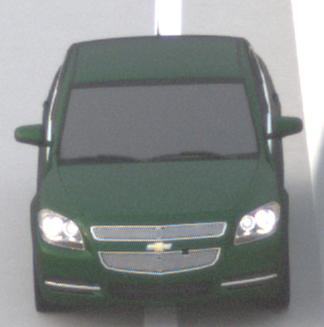
Make: Chevrolet
Model: Malibu 2.4
Detailed model: Malibu
Model produced from: 2012/07
Model produced until: 2014/08
Doors: 4
Color: green
Road condition: dry road
Daytime: sunrise or sunset
Contrast: low contrast